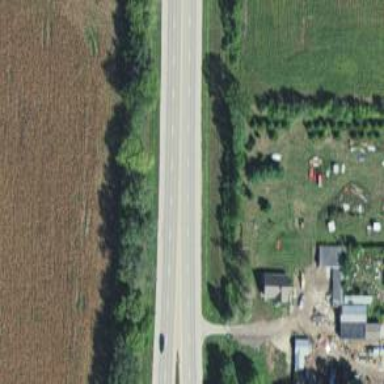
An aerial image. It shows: Primary highway.